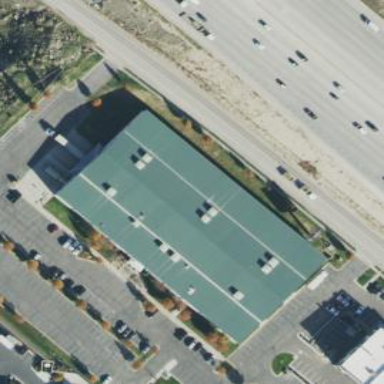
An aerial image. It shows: Commercial building that houses sports center for basketball activities.